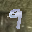
Label: 9